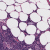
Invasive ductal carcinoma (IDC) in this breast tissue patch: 0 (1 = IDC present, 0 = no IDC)